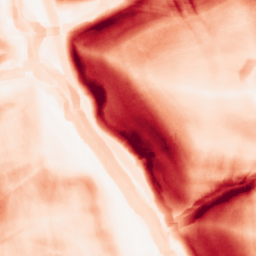
Category: morphological
Decomposition family: morphological_gradient
Decomposition parameters: size: 10
shape: square
Upsampling method: bicubic
Upsampling parameters: scale: 2
Upsampling scale: 2